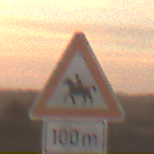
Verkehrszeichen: ReiterRechts
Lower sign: Entfernungsangaben1
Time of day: SunriseSunset
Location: Outdoor (Nature)
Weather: PartlyCloudy
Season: NotSpecified
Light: Natural